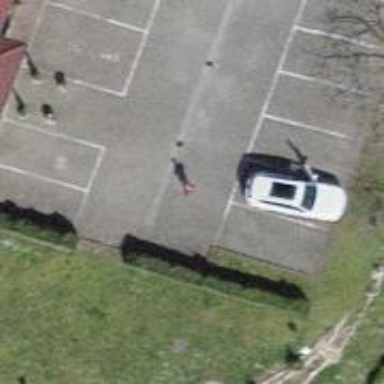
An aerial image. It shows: Parking aisle made of paving stones.